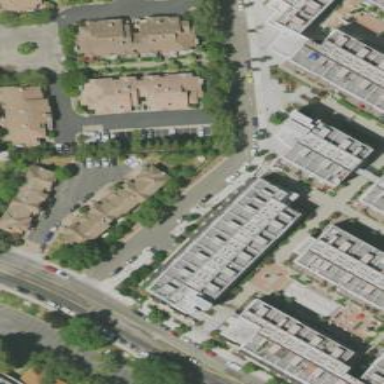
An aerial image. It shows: Residential area with apartments.